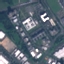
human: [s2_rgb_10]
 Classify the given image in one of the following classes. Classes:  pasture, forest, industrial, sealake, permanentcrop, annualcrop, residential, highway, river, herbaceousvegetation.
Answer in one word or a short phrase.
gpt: Industrial